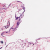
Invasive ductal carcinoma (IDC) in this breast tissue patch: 0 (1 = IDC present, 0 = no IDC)